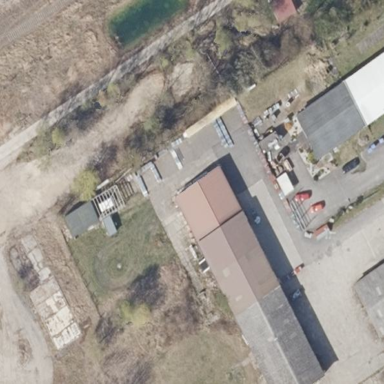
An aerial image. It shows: Industrial building.